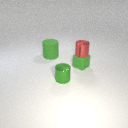
large green rubber cylinder behind small green rubber cube